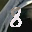
Label: 8